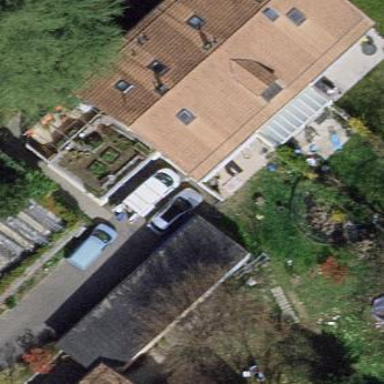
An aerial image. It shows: Garden enclosed by fence.